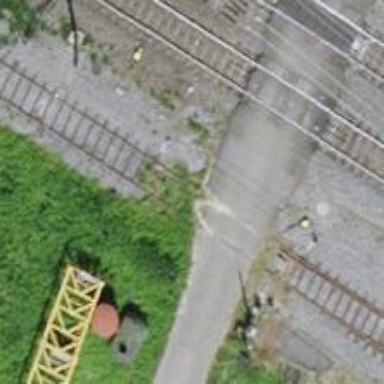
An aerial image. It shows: Railway level crossing.